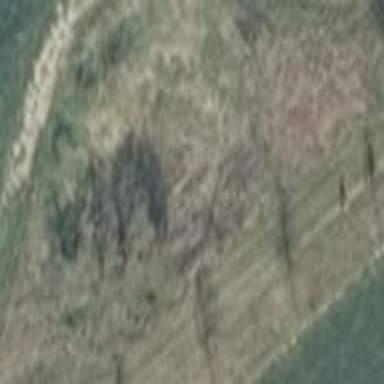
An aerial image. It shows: Broadleaved woodland area.